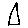
Label: triangle